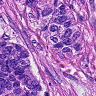
Metastatic tissue present: yes